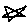
Label: star